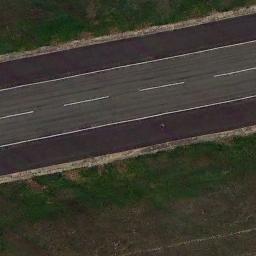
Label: runway